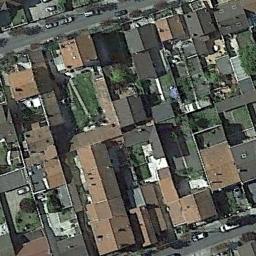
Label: dense_residential